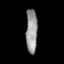
Tissue: lung
Cell type: Epithelial cells
Senescence score: 0.6443
Nuclear area (px): 491
Mean DAPI intensity: 150.356